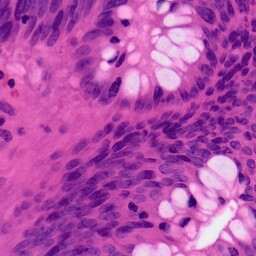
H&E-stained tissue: Colon